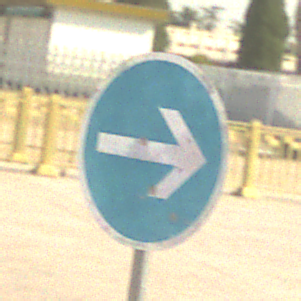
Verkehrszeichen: VorgeschriebeneFahrtrichtungHierRechts
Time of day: MorningAfternoon
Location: Outdoor (Suburban)
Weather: Clear
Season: NotSpecified
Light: Natural